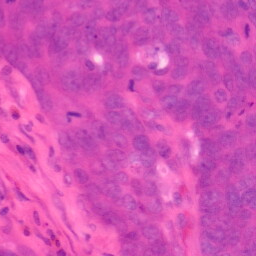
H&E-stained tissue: Colon